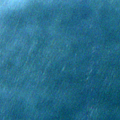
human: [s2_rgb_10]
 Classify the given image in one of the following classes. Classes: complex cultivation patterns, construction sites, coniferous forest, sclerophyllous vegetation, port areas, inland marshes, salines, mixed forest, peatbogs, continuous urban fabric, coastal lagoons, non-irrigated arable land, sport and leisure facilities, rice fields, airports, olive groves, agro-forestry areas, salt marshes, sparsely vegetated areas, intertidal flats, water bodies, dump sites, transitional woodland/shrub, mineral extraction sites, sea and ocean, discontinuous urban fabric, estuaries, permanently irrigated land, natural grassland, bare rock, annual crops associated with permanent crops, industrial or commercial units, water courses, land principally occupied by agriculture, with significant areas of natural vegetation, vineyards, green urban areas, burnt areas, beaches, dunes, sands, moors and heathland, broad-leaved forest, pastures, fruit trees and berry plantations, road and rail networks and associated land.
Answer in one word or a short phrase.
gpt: sea and ocean